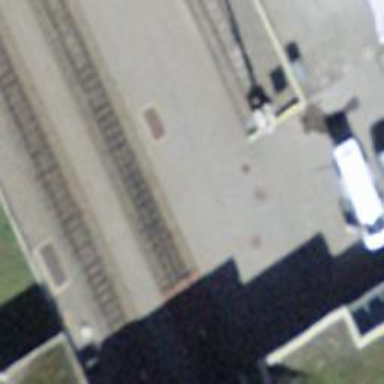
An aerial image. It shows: Platform edge at railway station.